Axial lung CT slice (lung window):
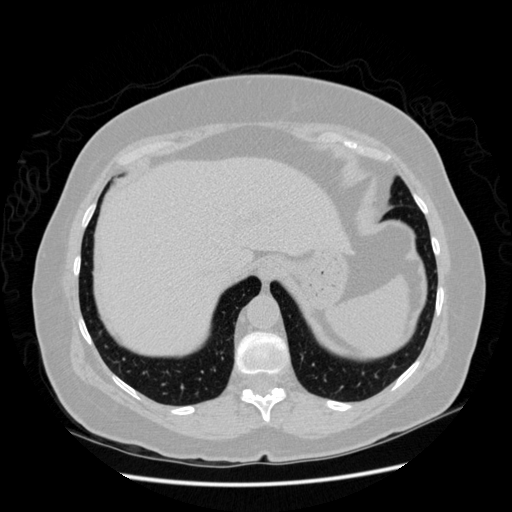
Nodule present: no